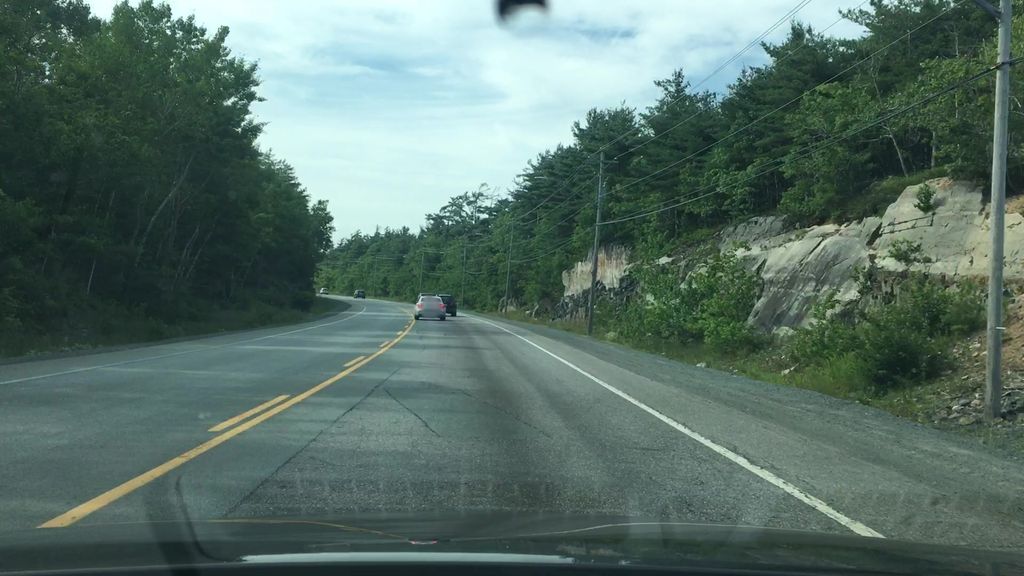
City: halifax